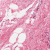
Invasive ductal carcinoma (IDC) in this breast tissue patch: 0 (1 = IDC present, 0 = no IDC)